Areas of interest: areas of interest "Sichuan University Huaxi Campus East Area Medical Library"
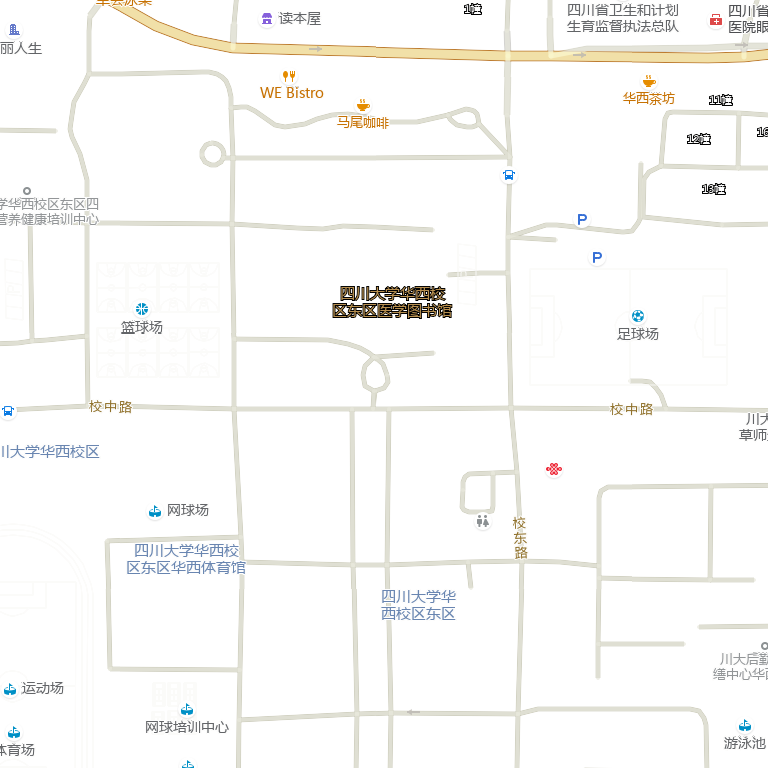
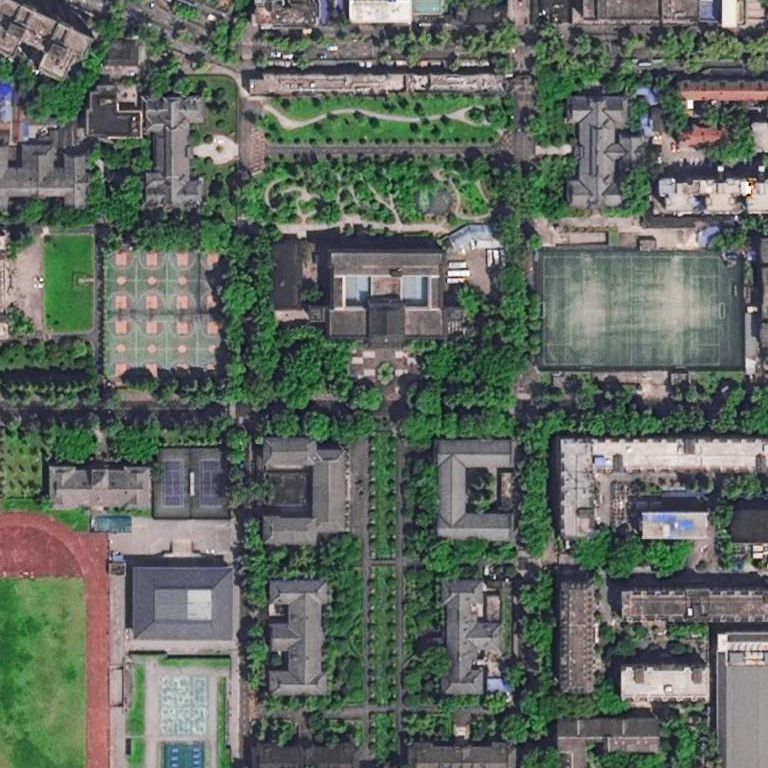